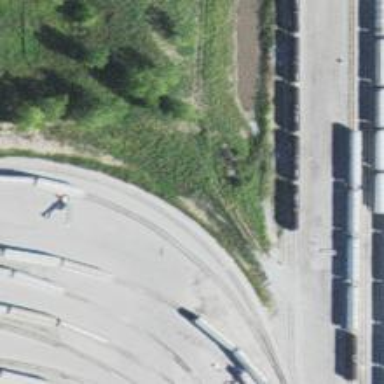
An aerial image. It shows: Railway spur service.